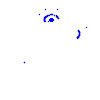
Particle: electron